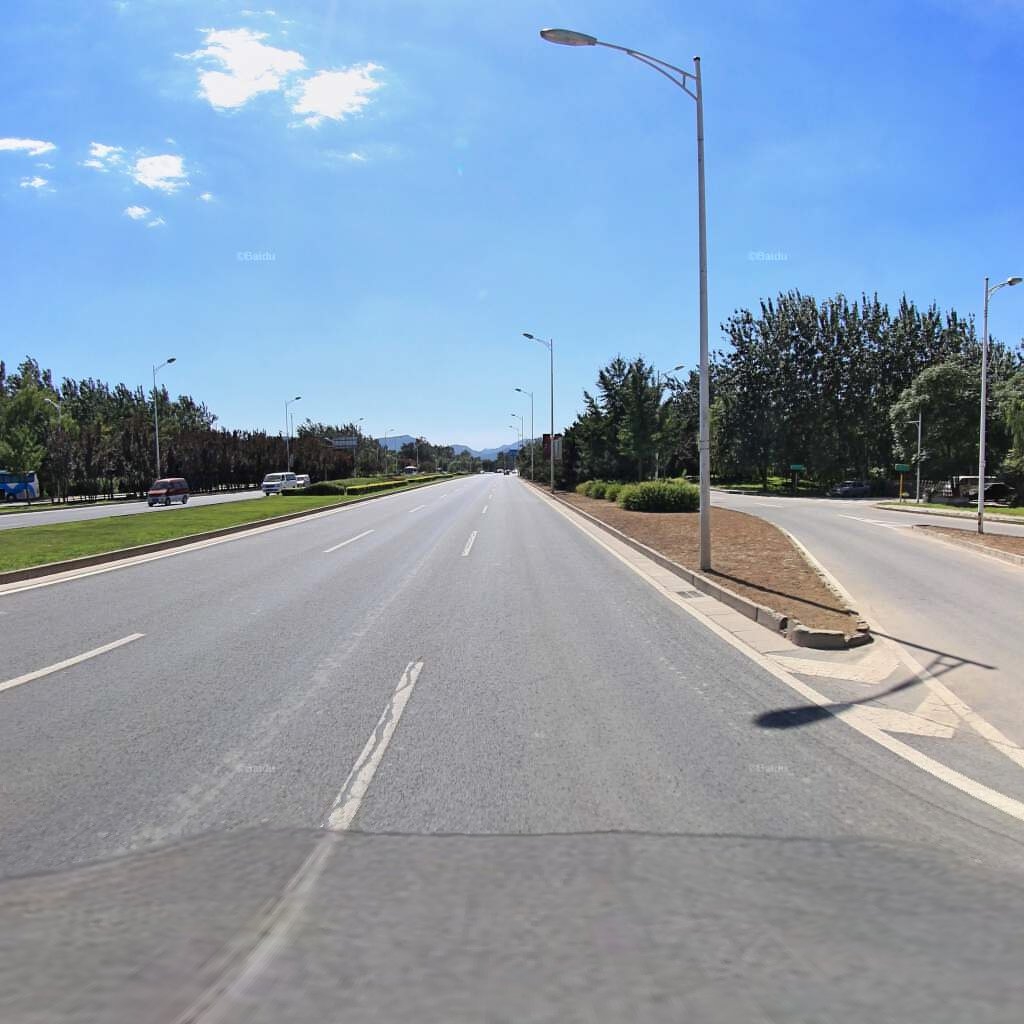
Region: Haidian
Road damage annotations: longitudinal patch